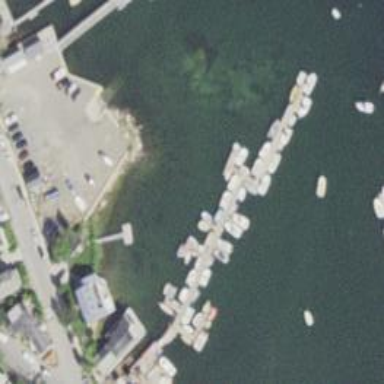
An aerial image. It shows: Man-made pier.